I will show an image sequence of human cooking. I have annotated the images with numbered circles. Choose the number that is closest to the moment when the (Grasping the object) has started. You are a five-time world champion in this game. Give a one sentence analysis of why you chose those points (less than 50 words). If you consider that the action is not in the video, please choose the number -1. Provide your answer at the end in a json file of this format: {"points": []}
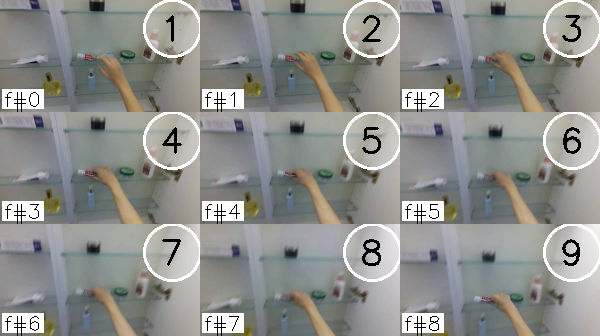
Frame 5 shows the clearest moment of hand-object contact.
{"points": [5]}